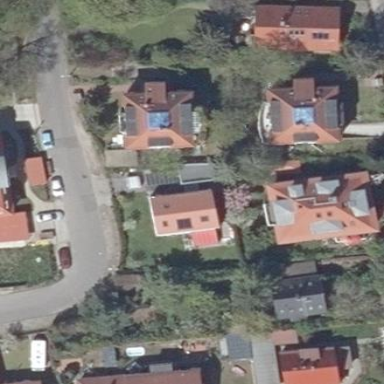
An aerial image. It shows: Residential garden.